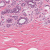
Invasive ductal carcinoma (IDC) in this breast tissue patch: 0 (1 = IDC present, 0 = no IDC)